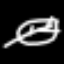
Label: leaf